Question: I am creating an iphone/android app with Phonegap.
When a user clicks an external link the phone opens the default browser and opens the link in there.
In some apps though I've seen that one can open a layer which slides up (from bottom to top) inside the app and displays the website where the link refers to in this layer (see screenshot). At the bottom, the two buttons say "close" and "open in safari".
---

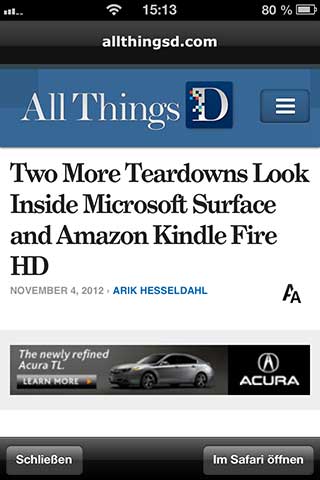
Answer: The <URL> plugin does exactly what you want.